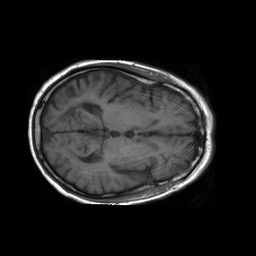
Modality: T1w
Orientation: axial
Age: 64
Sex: male
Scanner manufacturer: philips
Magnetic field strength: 1.5 T
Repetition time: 0.5279 s
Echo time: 0.011 s